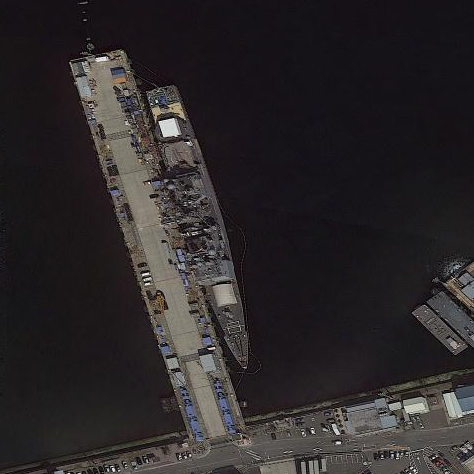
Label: cruiser